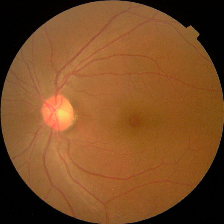
Diabetic retinopathy grade: No DR